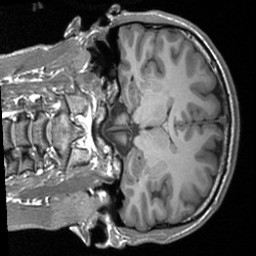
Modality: T1w
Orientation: coronal
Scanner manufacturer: siemens
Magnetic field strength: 3 T
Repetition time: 1.9 s
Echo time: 0.00226 s